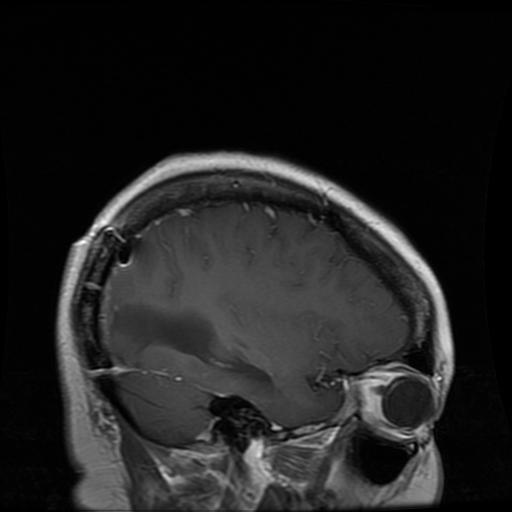
Label: glioma